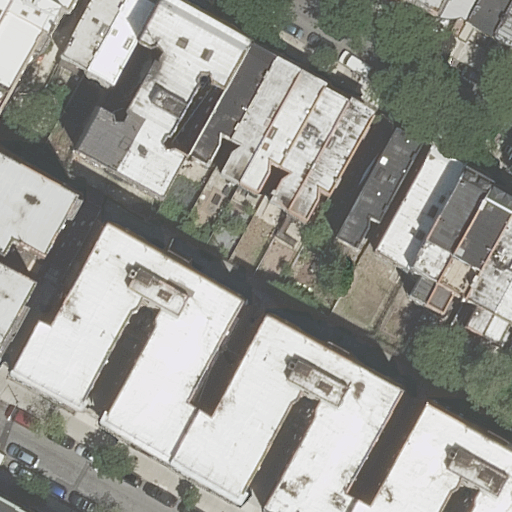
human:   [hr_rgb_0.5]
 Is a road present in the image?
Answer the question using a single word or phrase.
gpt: yes

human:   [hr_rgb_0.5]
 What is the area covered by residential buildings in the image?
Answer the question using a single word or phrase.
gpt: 5828m2

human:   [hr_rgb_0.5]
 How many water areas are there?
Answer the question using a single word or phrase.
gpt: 0

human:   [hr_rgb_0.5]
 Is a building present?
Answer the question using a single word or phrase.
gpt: yes

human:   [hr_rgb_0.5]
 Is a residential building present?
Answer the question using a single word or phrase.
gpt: yes

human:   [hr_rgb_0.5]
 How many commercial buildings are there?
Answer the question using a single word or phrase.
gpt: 0

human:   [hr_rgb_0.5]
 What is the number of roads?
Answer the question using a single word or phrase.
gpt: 2

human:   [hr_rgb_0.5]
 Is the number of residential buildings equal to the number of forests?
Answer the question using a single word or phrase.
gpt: no

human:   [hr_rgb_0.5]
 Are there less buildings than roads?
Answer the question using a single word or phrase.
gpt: no

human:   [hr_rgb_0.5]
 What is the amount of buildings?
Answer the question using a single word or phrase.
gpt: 24

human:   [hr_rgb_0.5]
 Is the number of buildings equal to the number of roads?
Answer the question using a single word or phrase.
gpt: no

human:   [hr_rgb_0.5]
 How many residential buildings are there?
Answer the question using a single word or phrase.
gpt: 24

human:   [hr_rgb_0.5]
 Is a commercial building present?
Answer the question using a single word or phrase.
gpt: no

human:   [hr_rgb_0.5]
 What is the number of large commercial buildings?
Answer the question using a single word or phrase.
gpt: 0

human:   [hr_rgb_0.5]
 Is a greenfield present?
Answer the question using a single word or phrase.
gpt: no

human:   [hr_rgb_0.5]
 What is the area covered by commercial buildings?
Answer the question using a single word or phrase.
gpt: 0m2

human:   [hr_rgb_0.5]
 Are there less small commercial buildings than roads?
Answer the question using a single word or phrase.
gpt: yes

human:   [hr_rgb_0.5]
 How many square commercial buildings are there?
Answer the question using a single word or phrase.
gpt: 0

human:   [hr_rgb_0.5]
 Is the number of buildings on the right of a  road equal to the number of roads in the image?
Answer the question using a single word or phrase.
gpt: no

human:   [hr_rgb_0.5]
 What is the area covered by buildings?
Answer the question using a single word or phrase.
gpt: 5828m2

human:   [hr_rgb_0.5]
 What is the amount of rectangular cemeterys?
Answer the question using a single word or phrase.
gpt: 0

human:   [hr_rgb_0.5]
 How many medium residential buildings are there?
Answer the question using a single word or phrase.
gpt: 12

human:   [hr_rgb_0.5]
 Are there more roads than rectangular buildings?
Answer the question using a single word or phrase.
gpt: no

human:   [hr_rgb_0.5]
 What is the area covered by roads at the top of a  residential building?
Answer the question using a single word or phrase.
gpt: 0m2

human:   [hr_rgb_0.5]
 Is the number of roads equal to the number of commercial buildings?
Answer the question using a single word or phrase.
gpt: no

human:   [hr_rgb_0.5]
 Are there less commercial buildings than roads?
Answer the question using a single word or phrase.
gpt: yes

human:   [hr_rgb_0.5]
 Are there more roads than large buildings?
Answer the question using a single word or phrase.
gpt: no

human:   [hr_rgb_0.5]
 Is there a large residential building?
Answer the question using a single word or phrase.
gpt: yes

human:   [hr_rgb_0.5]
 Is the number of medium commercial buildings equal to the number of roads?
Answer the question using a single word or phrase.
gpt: no

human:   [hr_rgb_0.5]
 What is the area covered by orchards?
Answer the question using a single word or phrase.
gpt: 0m2

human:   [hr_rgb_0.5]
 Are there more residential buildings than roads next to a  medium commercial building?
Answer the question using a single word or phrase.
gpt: yes

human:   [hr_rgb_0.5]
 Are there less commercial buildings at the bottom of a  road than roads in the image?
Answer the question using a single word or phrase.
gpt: yes

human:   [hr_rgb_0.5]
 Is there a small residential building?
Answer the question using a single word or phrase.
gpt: yes

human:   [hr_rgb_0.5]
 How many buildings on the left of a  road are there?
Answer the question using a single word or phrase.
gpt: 12

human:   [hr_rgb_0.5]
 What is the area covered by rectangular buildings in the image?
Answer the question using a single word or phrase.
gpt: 893m2

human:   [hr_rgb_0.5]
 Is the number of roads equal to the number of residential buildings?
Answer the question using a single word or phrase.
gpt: no

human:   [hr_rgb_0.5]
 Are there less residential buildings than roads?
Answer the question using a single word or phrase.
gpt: no

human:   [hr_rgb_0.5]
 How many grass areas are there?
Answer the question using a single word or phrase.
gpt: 0

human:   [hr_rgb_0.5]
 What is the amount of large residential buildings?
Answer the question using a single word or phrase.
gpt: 4

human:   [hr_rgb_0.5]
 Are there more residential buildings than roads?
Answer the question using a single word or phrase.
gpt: yes

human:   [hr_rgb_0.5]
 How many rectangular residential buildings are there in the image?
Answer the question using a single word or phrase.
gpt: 11

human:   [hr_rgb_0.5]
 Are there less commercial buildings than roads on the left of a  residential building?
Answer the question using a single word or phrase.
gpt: yes

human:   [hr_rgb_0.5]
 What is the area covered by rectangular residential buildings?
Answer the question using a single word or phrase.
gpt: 893m2

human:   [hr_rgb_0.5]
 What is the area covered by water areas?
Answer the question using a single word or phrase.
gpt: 0m2

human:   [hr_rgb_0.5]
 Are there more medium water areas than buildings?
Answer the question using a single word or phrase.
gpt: no

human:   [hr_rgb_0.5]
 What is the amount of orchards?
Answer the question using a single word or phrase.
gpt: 0

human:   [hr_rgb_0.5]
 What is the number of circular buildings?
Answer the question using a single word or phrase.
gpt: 0

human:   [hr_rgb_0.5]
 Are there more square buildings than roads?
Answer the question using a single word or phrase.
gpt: no

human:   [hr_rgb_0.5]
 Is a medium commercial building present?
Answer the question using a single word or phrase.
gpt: no

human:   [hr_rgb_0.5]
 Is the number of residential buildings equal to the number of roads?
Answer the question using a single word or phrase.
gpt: no

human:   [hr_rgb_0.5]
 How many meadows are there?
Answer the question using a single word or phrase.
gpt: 0

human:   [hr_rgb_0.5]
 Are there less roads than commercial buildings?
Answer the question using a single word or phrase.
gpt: no

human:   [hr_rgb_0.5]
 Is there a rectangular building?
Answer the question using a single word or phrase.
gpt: yes

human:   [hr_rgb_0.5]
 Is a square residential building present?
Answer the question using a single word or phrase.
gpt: no

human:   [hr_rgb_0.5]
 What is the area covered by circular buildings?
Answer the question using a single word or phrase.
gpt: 0m2

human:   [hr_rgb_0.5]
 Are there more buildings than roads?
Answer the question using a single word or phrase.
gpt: yes

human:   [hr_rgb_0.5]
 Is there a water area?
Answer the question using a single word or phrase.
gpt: no

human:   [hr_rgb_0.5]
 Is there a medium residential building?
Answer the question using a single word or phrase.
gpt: yes

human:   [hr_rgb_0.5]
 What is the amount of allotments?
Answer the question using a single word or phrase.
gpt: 0

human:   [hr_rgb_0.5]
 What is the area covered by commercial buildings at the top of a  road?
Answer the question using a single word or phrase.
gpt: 0m2

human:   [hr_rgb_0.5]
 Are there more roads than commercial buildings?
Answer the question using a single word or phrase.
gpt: yes

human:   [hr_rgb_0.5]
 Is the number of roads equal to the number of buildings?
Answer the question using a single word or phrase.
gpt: no

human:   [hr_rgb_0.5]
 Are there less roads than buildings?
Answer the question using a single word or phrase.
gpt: yes

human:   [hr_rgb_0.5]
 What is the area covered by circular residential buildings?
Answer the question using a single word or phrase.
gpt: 0m2